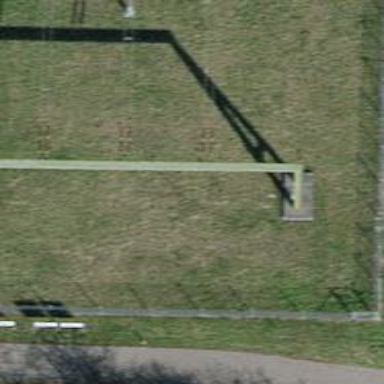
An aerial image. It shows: Insulator used in power systems.